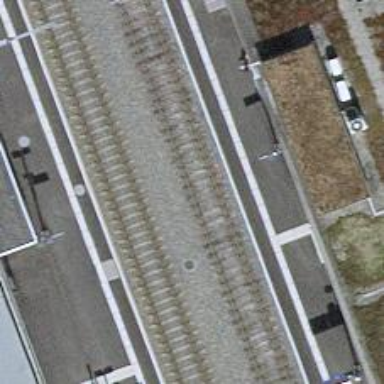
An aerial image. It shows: Stop position for public transport on the railway.